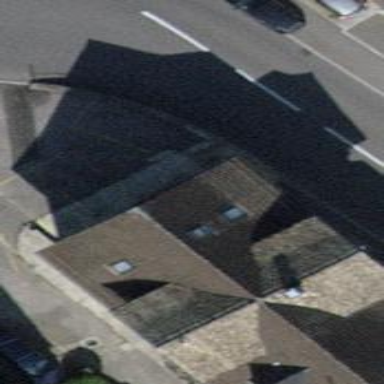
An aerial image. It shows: Restaurant.